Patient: sex F, age 60
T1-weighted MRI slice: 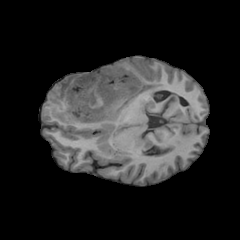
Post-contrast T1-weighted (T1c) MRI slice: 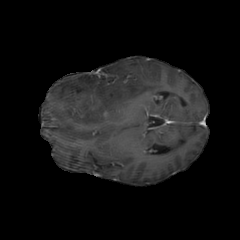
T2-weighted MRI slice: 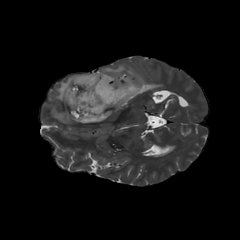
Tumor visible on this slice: yes
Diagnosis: Astrocytoma, IDH-mutant
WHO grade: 3